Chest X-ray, PA view. Patient: 61 years old, sex F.
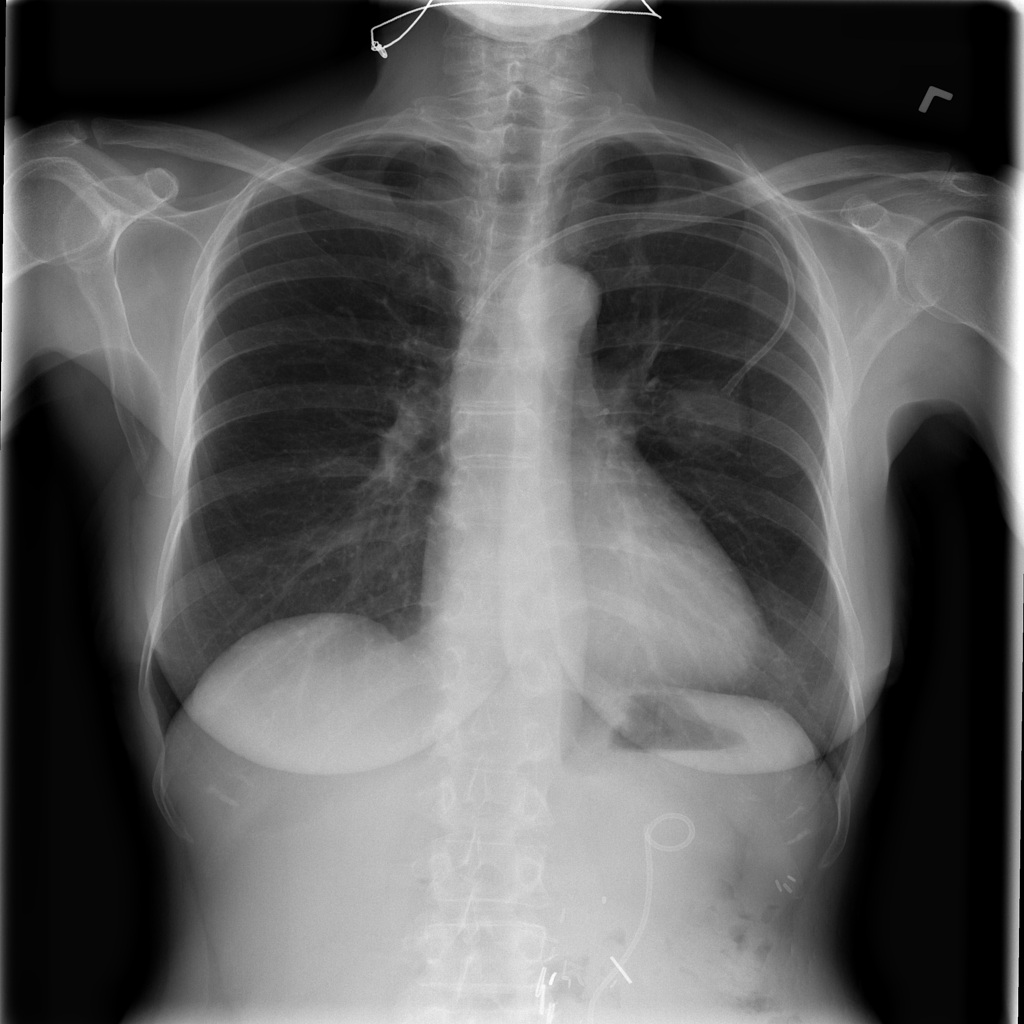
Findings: Infiltration